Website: home-depot
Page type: billing-address
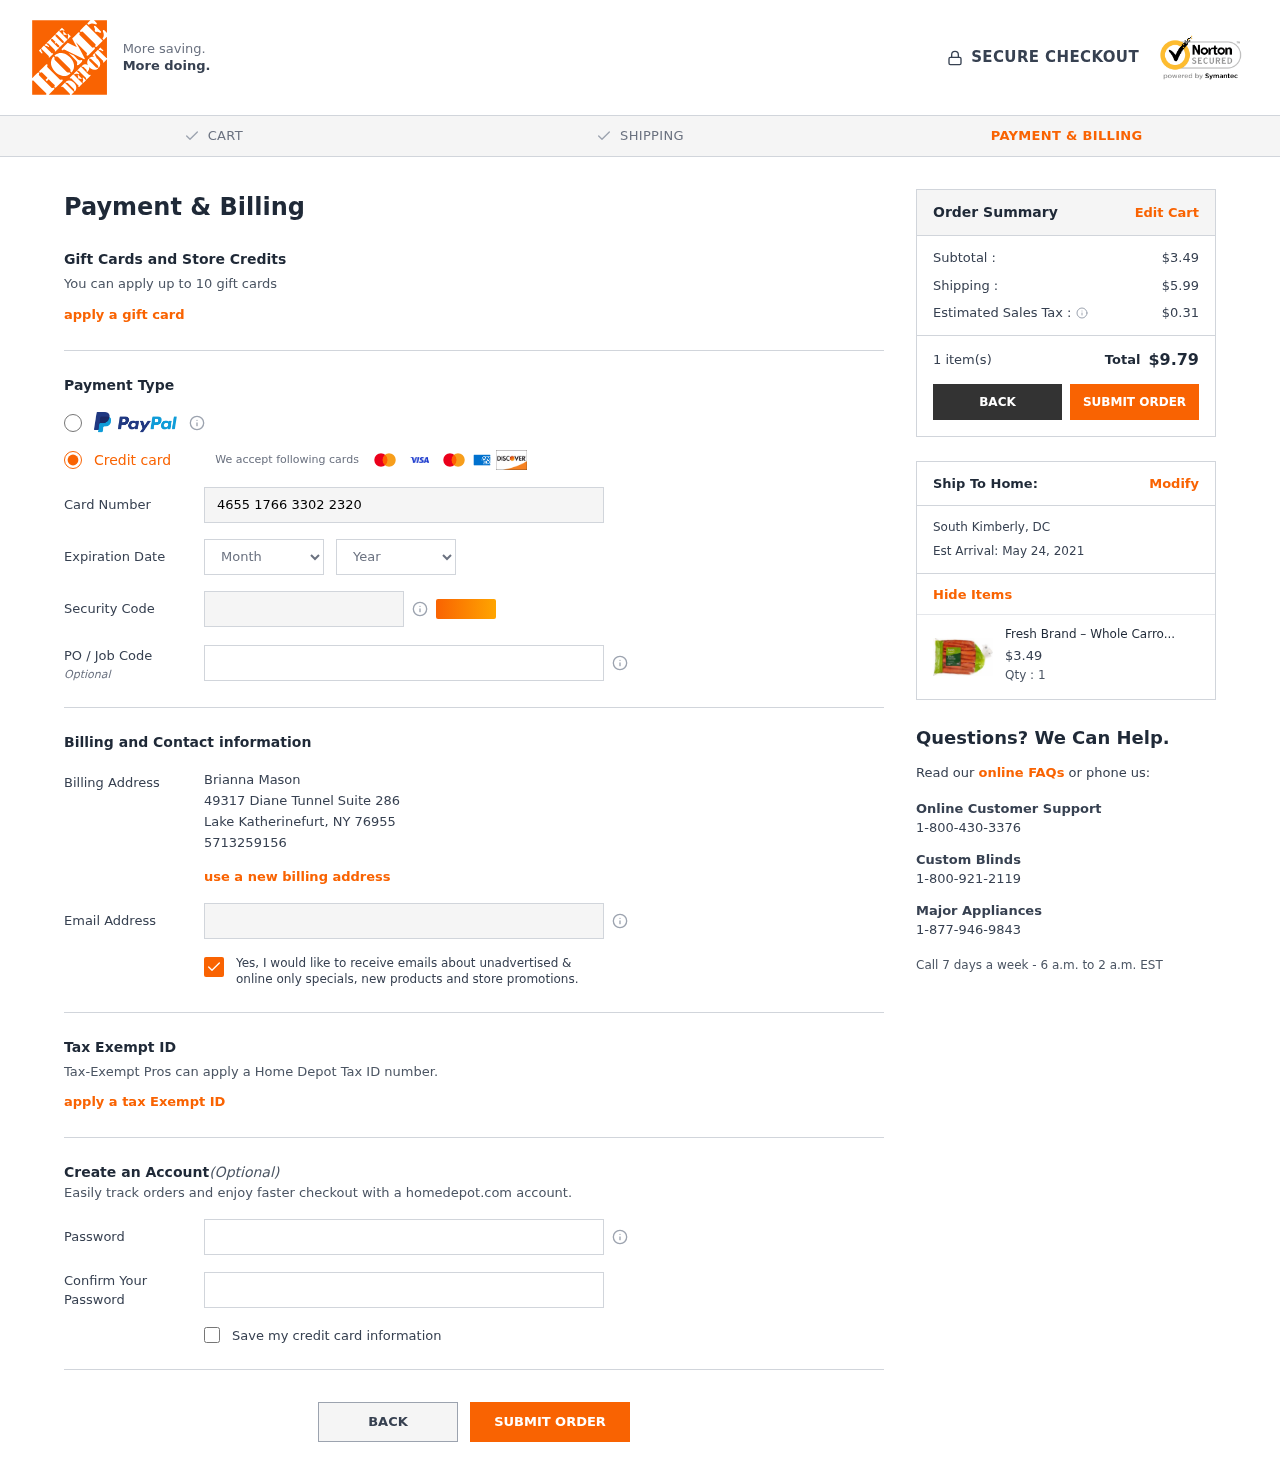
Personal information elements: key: PII_CARD_CVV
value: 590
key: PII_CARD_EXPIRY_MONTH
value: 06
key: PII_CARD_EXPIRY_YEAR
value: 30
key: PII_CARD_NUMBER
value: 4655 1766 3302 2320
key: PII_CITY
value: Lake Katherinefurt
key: PII_CITY2
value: South Kimberly
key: PII_EMAIL
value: brianna.mason@gmail.com
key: PII_FULLNAME
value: Brianna Mason
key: PII_JOB_CODE
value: J420568
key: PII_PHONE
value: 5713259156
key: PII_POSTCODE
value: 76955
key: PII_STATE_ABBR
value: NY
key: PII_STATE_ABBR2
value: DC
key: PII_STREET
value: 49317 Diane Tunnel Suite 286
Product elements: key: PRODUCT1_NAME
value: Fresh Brand – Whole Carrots, 5 lb
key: PRODUCT1_PRICE
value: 3.49
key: PRODUCT1_QUANTITY
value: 1
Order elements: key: ORDER_SUBTOTAL
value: $3.49
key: ORDER_SHIPPING_COST
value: $5.99
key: ORDER_TAX
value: $0.31
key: ORDER_NUM_ITEMS
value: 1 item(s)
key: ORDER_TOTAL
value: $9.79
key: ORDER_DELIVERY_DATE
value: Est Arrival: May 24, 2021